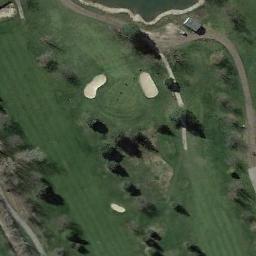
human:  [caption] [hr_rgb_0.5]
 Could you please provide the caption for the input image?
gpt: Numerous trees are beside the golf course .

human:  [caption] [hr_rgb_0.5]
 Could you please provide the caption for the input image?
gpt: The golf course has some fairways, Roads, Barrier trees and three sandpits .

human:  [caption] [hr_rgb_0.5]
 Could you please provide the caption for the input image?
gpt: There are five bunkers in this area, Two winding paths and a small river .

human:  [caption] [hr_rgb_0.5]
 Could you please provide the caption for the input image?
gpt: There are a few bunkers and several paths on a large green lawn on the golf course with many trees and a building .

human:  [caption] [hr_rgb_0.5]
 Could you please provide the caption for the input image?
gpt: There are three bunkers and some green trees on the golf course .